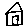
Label: house